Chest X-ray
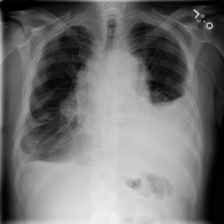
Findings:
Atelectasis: negative
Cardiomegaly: negative
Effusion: positive
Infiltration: negative
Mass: negative
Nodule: negative
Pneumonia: negative
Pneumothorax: negative
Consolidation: negative
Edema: negative
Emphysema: negative
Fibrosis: negative
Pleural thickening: negative
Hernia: negative